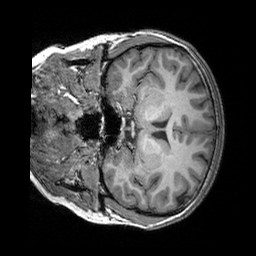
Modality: T1w
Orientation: coronal
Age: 19
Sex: female
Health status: healthy
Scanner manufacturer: siemens
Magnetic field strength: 3 T
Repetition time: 2.3 s
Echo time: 0.00303 s